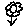
Label: flower